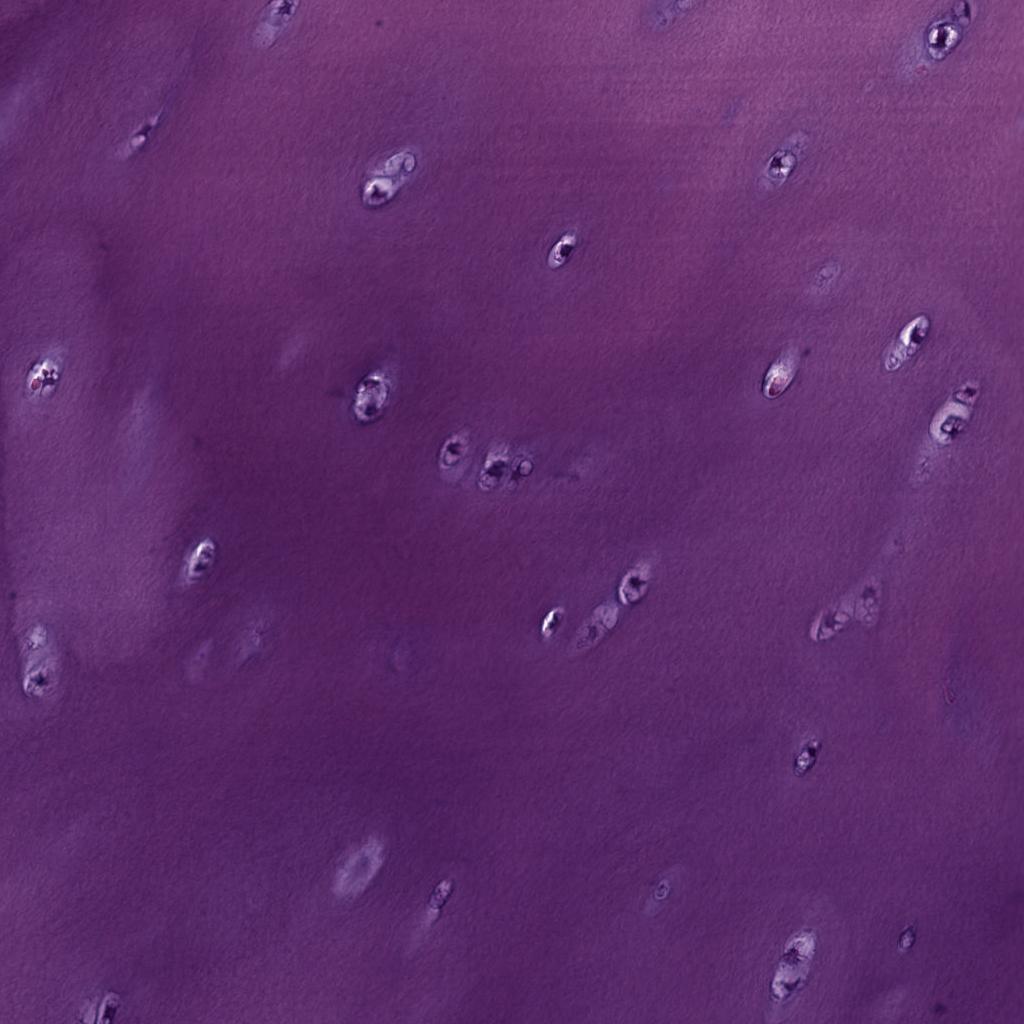
Label: Non-Tumor